Question: I am just making a website on JavaScript References. For each topic I have a line break before the header with this CSS code below:
'''
h3:before{
content: "";
white-space: pre;
}
'''
I tested it in all modern browsers and of course, IE 11 doesn't work as expected. I debugged IE and noticed that its properties above was strike-through, which I assumed was overridden by something else, however further investigating, I noticed IE's value set CSS with 'content: normal;' and 'white-space:normal;' which is not what I wanted.

<URL>
I resorted to how I could obtain the content's value with css-pseudo-elements and this is what I have in js so far:
NOTE: I do feel like I shouldn't be doing all this just to make a CSS line break work in IE 11. Is there a better way to make the pseudo-element w/ content property be recognized by IE browser?
'''
<!-- Override Fix IE Bug that sets content:normal; & white-space:normal; -->
<script type="text/javascript">
"use strict";
//var contentProperty = window.getComputedStyle(document.querySelector('h3'), ':before').getPropertyValue('content');
//var whiteSpace = window.getComputedStyle(document.querySelector('h3'), ':before').getPropertyValue('white-space');
var h3 = document.querySelector('h3'), // returns h3
contentProp = getComputedStyle(h3, ':before').content.toLowerCase().trim(); // returns " " ; IE returns ""
""
console.log("content : ", contentProp);
if(contentProp !== ""\a "" || contentProp === "normal" || contentProp === "")
{
contentProp = ""\a""; // force IE to put value "" instead of "
"
}
console.log("content : ", contentProp); // test value again
var sheet = (function() {
// Create the <style> tag
var style = document.createElement("style");
// Add a media (and/or media query) here if you'd like!
// style.setAttribute("media", "screen")
// style.setAttribute("media", "only screen and (max-width : 1024px)")
// WebKit hack :(
style.appendChild(document.createTextNode(""));
// Add the <style> element to the page
document.head.appendChild(style);
return style.sheet;
})();
// ERROR: IndexSizeError
sheet.insertRule("h3:before{content: ''; white-space: pre;}", 1);
sheet.addRule("h3:before", "content: ''; white-space: pre;", 1);
</script>
'''
Also when I retrieve the getComputedStyle() from 'content' in IE, its value is '"
"', not '""', not sure if that's the problem.
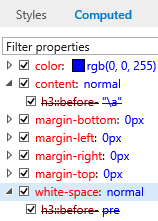
Answer: IE 11 recognizes the ':before' pseudo-element, but it just does not render a pseudo-element that contains nothing but a line break. Whether this is correct is an interesting question, but to circumvent the issue in your case, put e.g. a no-break space (U+00A0) there before the line break. That is, replace 'content: ""' by 'content: "0"'.
On the other hand, it would be easier and more flexible to set a top margin on the 'h3' element rather than use generated content to add an empty line.
I don't know why IE dev tools show the settings as struck-through. This seems to be a bug/feature in those tools, since the strike-through appears even when the code is modified as suggested above, in which case the CSS has visible effect. The same applies to using, say, 'content: "*"' for testing.